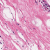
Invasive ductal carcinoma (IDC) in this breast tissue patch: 0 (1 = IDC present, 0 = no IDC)